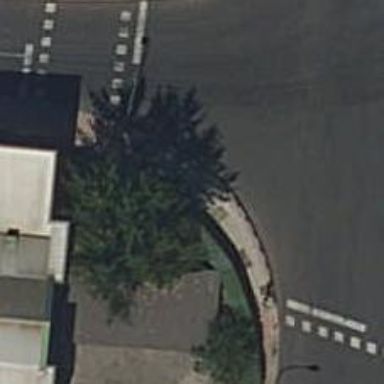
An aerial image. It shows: Sidewalk with traffic signals for pedestrians.